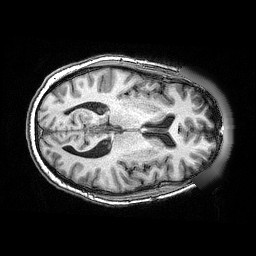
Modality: T1w
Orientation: axial
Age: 48
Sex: male
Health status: ill
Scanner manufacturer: siemens
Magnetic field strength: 3 T
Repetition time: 0.0025 s
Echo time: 0.00336 s